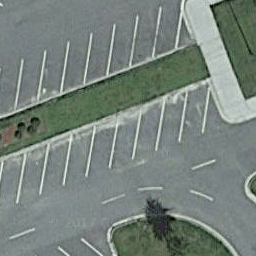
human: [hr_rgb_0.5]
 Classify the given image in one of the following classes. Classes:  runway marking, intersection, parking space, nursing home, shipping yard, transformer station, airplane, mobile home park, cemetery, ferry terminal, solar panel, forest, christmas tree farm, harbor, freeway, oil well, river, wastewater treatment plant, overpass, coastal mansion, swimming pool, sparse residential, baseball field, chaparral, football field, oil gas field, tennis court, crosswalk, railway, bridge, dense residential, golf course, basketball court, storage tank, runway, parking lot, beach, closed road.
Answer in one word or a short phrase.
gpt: parking space